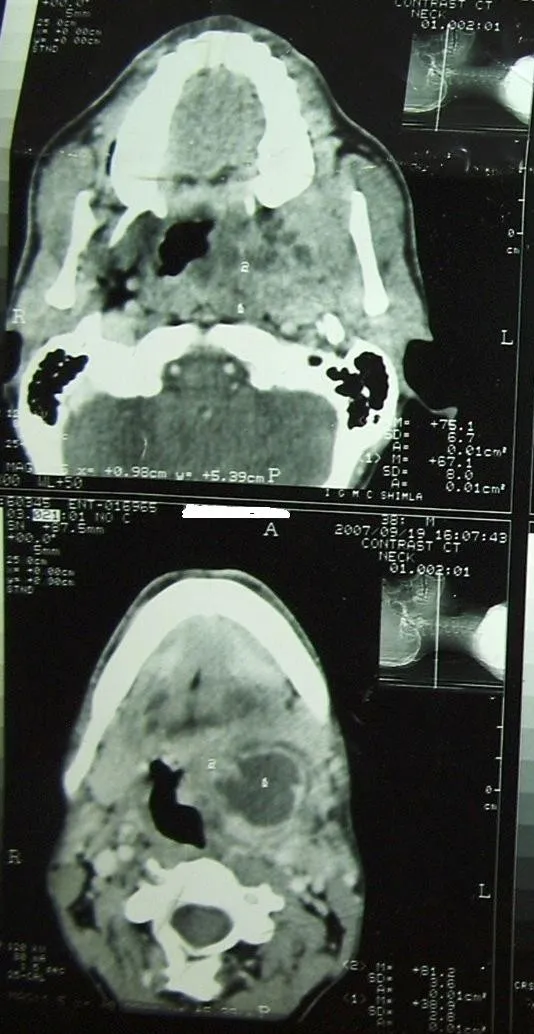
On 19th Sep 2007, pre-radiotherapy contrast CT scan found heterogeneous enhanced tumor in the nasopharynx with extension up to parapharyngeal area. The tumor had multiple necrotic areas with largest area in its lower part.
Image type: radiology (ct)